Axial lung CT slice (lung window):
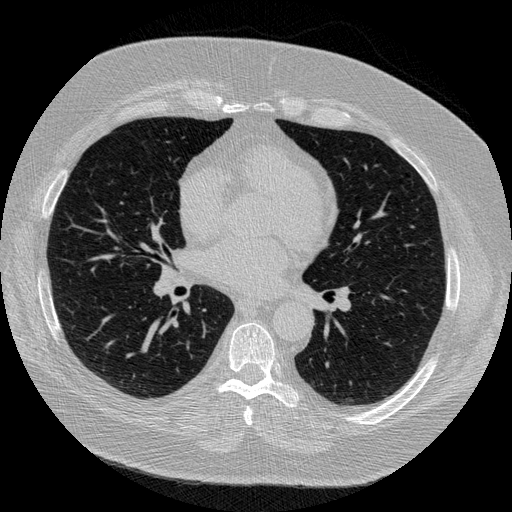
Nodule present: no